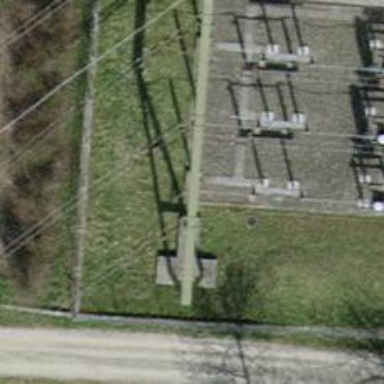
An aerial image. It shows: Power line is depicted.